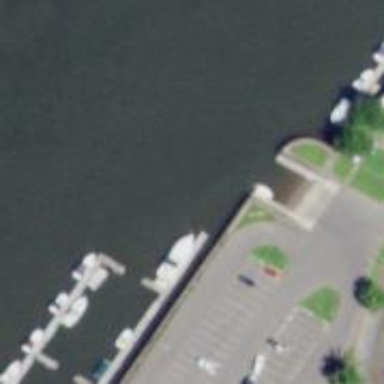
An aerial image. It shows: Quay with mooring facilities.